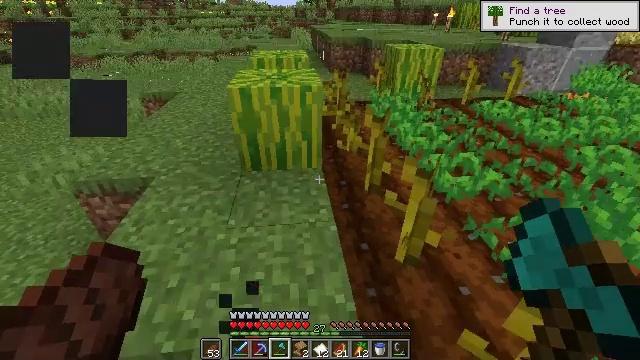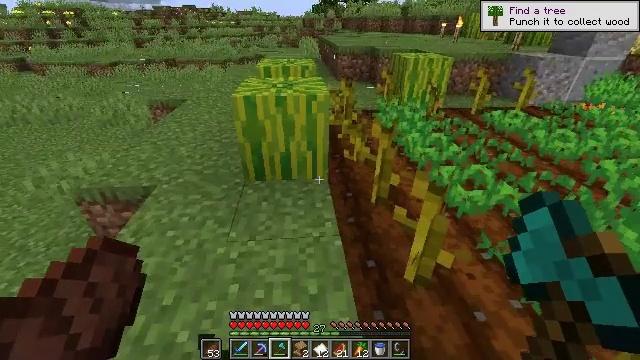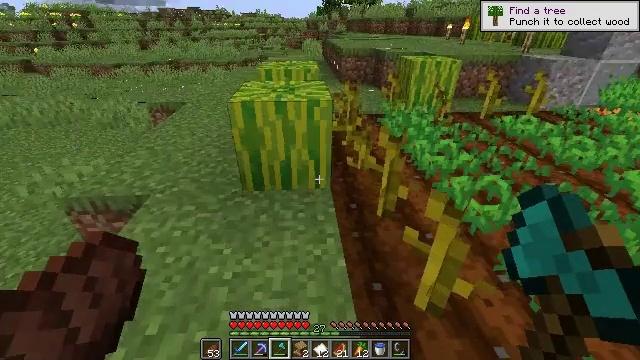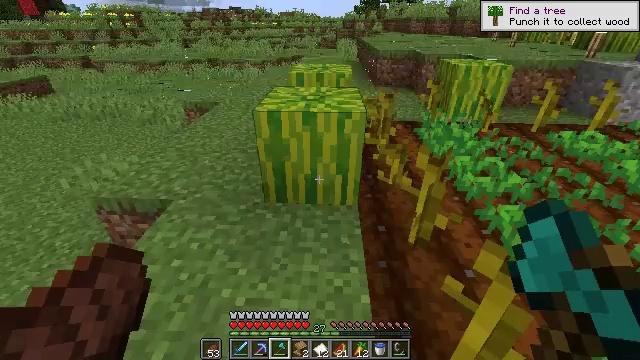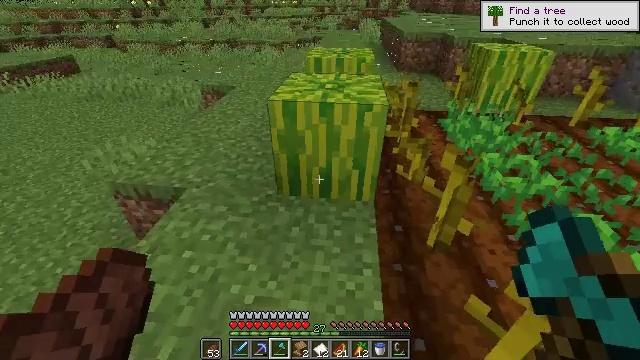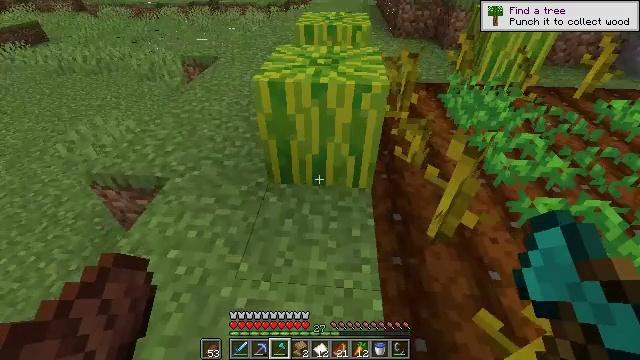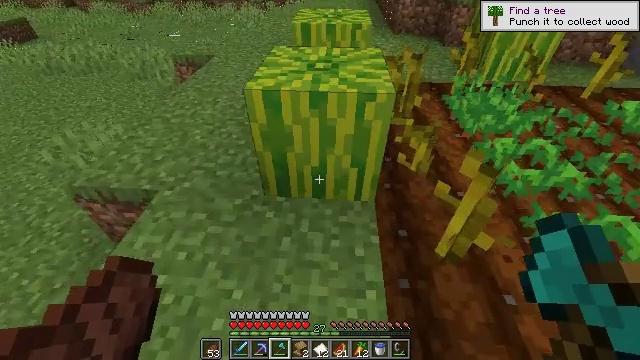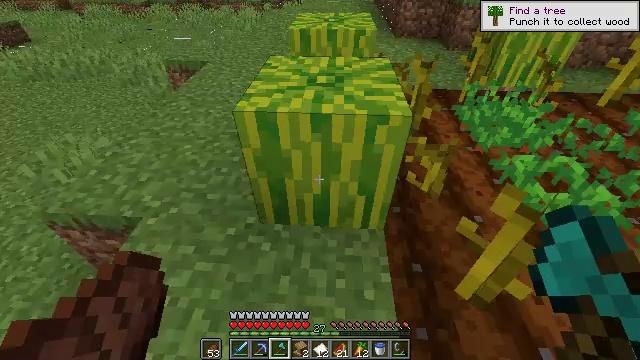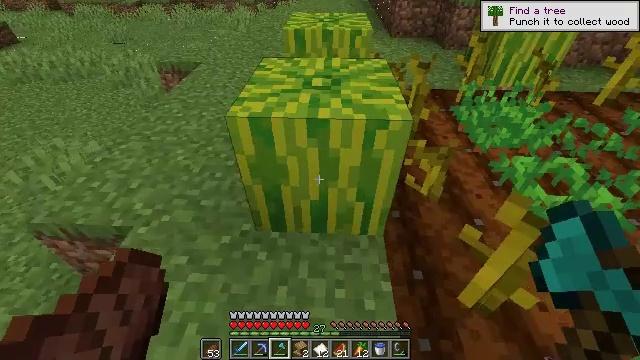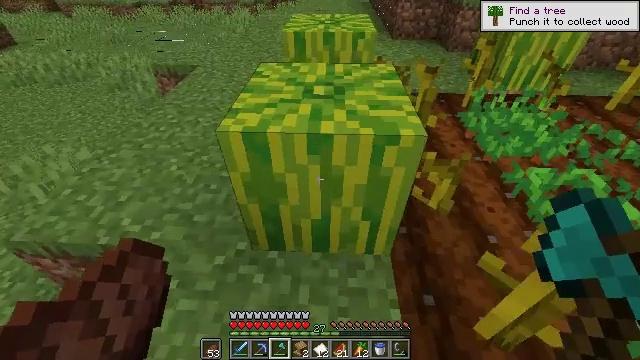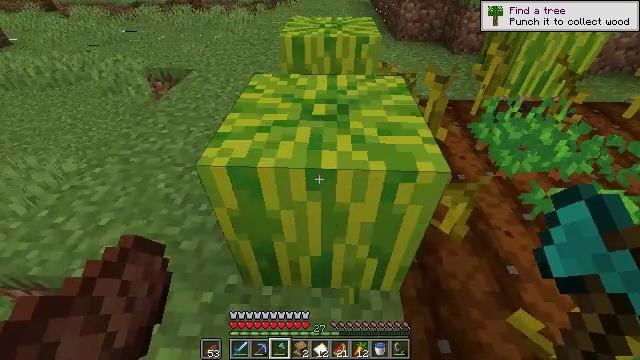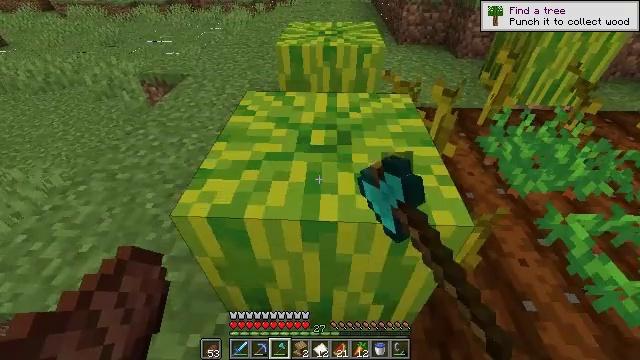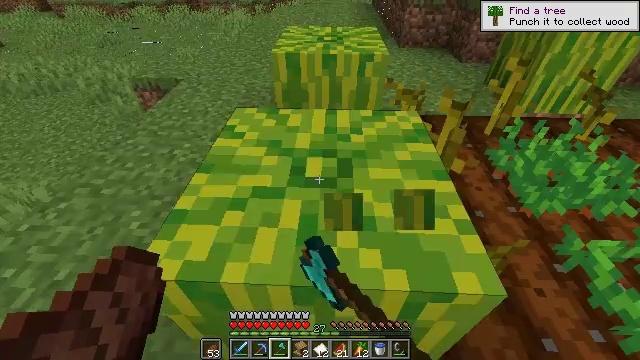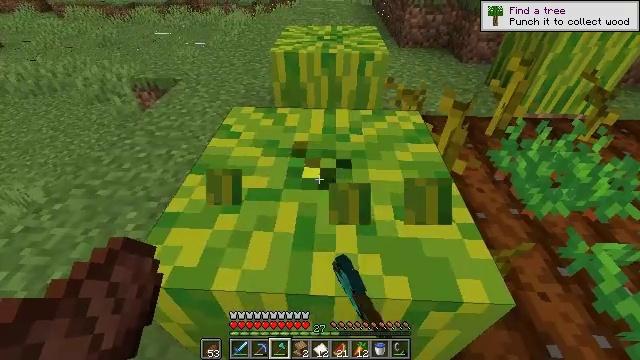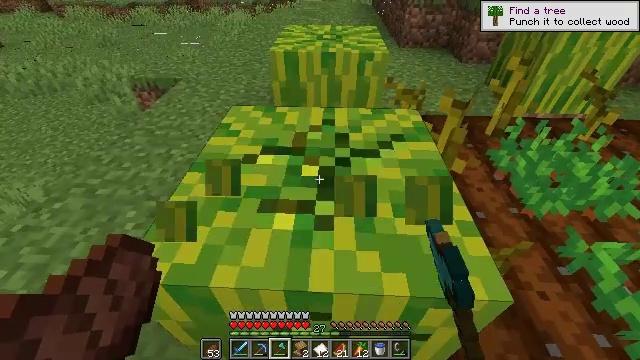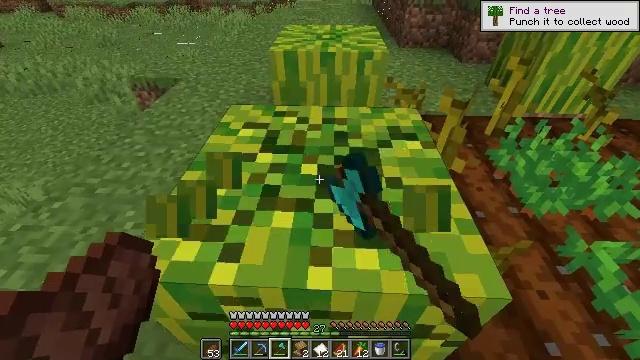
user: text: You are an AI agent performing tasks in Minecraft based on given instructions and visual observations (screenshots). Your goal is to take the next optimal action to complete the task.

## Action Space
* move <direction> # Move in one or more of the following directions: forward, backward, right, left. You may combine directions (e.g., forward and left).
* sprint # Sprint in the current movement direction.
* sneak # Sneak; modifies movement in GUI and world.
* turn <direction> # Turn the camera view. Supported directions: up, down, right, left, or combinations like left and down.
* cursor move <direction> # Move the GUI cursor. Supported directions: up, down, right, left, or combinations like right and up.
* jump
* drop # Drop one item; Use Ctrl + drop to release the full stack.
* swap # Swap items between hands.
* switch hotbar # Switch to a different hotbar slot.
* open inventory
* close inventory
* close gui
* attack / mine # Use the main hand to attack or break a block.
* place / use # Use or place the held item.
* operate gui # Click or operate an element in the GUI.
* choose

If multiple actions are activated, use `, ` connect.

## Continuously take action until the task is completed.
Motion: motion action
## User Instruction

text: Gather melon for food.
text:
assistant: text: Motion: move forward, turn left and up
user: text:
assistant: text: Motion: move forward
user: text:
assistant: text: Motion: move forward, turn left
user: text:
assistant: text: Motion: move forward, turn left and down
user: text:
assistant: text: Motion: move forward, turn right and down
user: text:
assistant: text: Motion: move forward
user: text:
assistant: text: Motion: move forward
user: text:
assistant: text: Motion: move forward, turn right
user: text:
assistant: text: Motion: move forward
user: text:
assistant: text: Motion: move forward, attack / mine
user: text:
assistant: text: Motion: move forward, attack / mine
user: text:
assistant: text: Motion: attack / mine
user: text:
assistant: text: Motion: attack / mine
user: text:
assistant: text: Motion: attack / mine
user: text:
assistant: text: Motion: attack / mine
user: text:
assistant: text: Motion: turn down, attack / mine
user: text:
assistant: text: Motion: turn right and down, attack / mine
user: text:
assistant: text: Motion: attack / mine
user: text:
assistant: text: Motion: attack / mine
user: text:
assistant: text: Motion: attack / mine
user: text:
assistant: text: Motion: no_op
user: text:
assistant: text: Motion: no_op
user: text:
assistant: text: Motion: no_op
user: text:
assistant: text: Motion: no_op
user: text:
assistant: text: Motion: no_op
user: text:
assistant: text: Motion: no_op
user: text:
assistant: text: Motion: move forward
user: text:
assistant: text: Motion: move forward
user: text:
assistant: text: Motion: move forward
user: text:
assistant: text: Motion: move forward